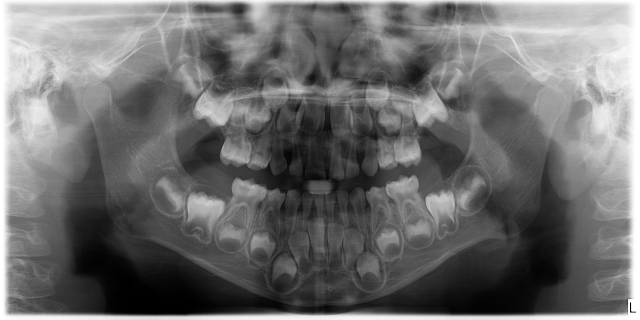
child